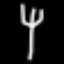
Label: fork